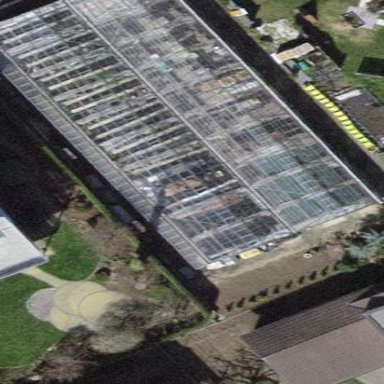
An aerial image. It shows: Greenhouse.